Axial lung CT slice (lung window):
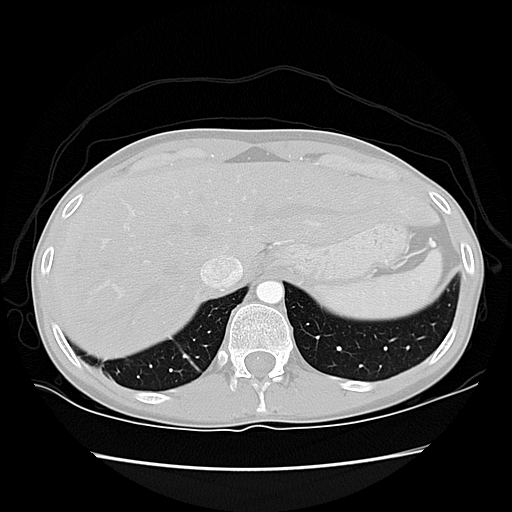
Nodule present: no